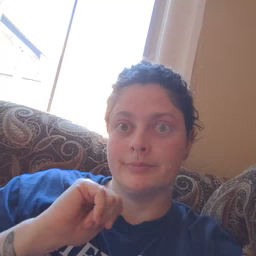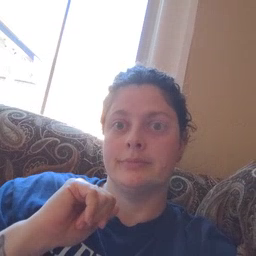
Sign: wet